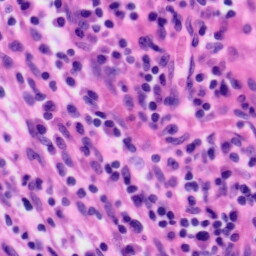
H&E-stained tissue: Tonsil